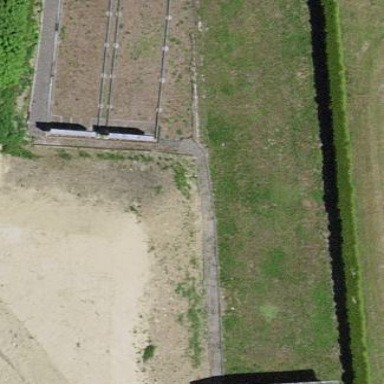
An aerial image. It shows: Shooting range on leisure land pitch.